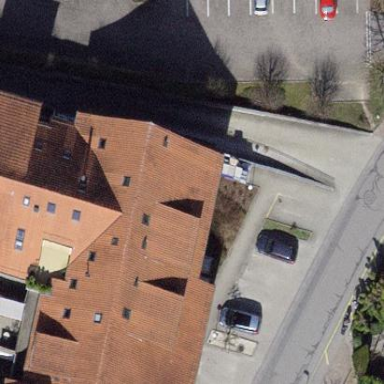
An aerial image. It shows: Street-side parking area.